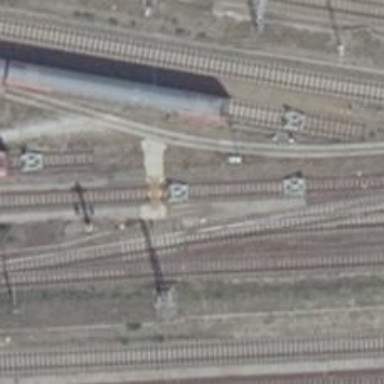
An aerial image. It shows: Disused railway yard with electrified contact line.